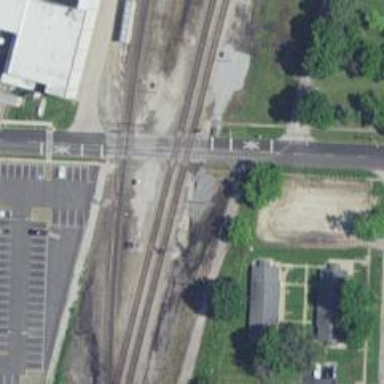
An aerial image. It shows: Crossing for the railway.